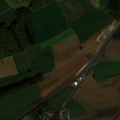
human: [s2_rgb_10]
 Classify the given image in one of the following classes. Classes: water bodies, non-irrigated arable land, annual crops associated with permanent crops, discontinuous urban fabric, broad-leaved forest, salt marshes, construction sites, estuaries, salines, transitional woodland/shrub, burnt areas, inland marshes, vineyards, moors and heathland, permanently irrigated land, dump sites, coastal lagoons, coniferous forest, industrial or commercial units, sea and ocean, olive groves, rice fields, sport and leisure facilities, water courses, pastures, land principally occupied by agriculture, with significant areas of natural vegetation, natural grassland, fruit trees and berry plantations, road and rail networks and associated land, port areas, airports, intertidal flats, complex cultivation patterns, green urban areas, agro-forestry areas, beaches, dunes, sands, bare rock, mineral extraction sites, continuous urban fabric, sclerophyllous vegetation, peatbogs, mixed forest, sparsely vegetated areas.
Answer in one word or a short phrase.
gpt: discontinuous urban fabric, non-irrigated arable land, complex cultivation patterns, broad-leaved forest